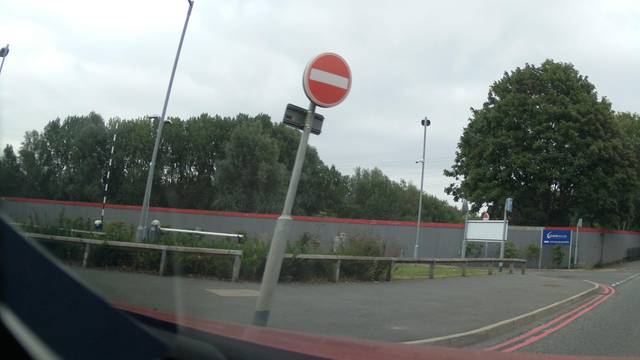
Region: United Kingdom
Coordinates: 53.006, -2.178